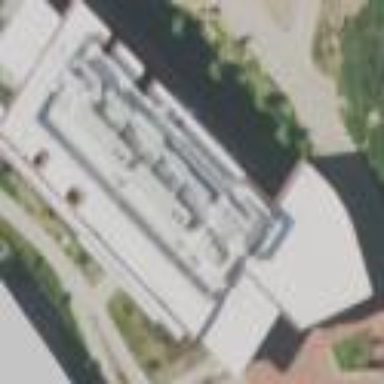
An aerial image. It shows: College building.